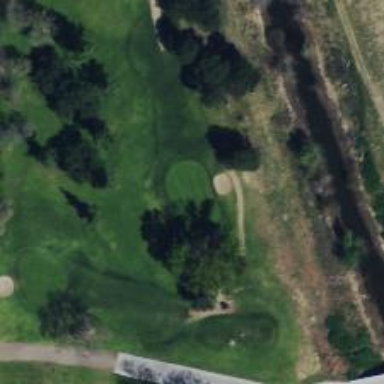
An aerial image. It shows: View of golf hole.